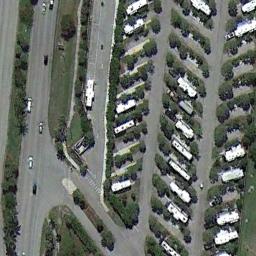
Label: mobile_home_park